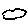
Label: cloud